I will show an image sequence of human cooking. I have annotated the images with numbered circles. Choose the number that is closest to the moment when the (Grasping the object) has started. You are a five-time world champion in this game. Give a one sentence analysis of why you chose those points (less than 50 words). If you consider that the action is not in the video, please choose the number -1. Provide your answer at the end in a json file of this format: {"points": []}
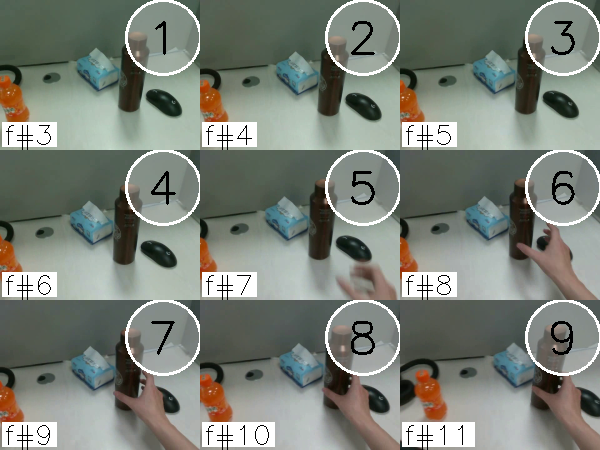
Frame 8 shows the clearest moment of hand-object contact.
{"points": [8]}